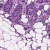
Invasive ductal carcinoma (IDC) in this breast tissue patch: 1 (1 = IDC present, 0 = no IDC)